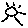
Label: sun